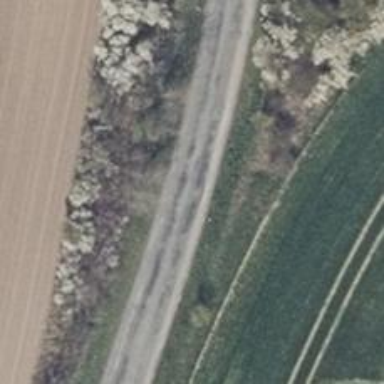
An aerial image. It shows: Secondary road with surface made of concrete plates.